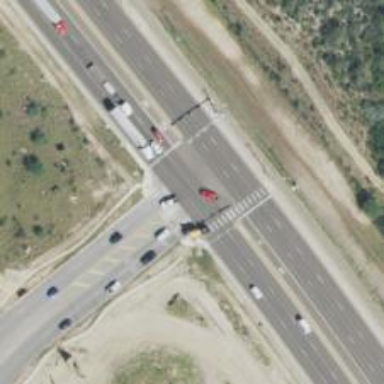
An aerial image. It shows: This image shows trunk highway that functions as expressway.